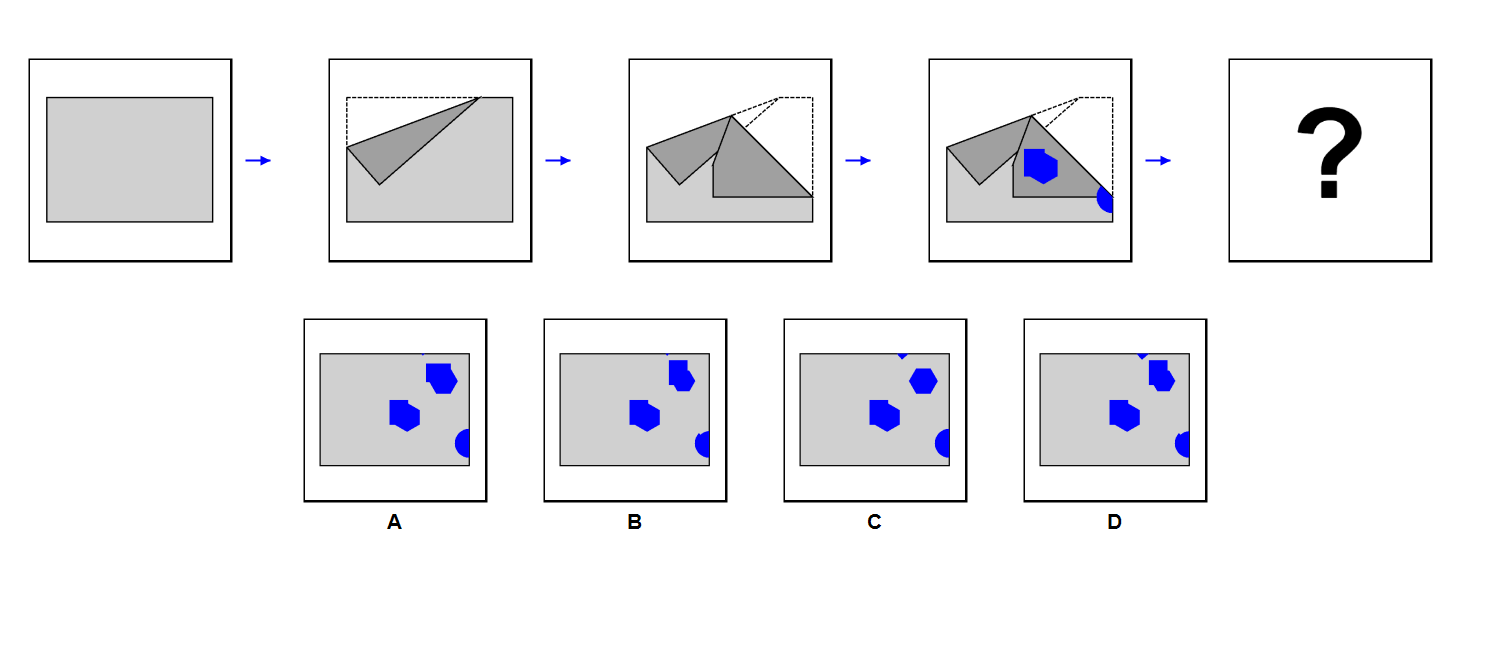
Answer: A